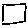
Label: square